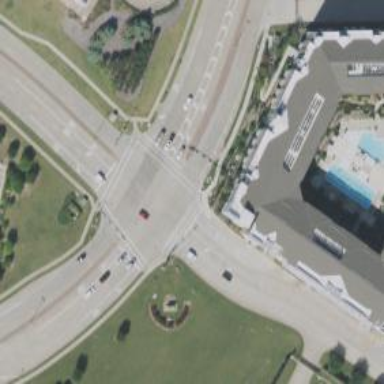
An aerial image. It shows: Tertiary road with separate sidewalks.